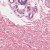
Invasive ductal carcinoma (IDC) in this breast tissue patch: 0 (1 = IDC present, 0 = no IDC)